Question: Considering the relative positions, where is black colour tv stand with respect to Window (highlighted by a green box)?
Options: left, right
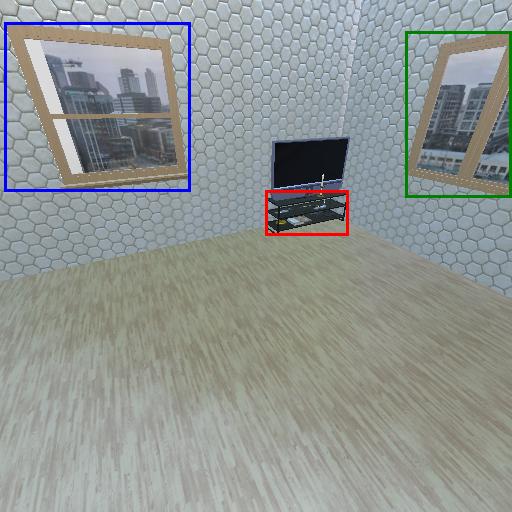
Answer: left